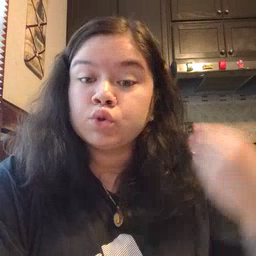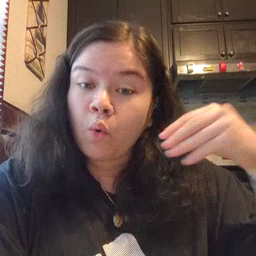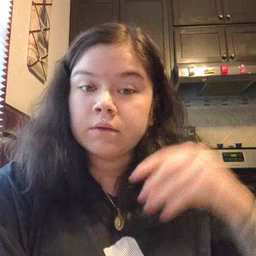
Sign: store